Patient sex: M
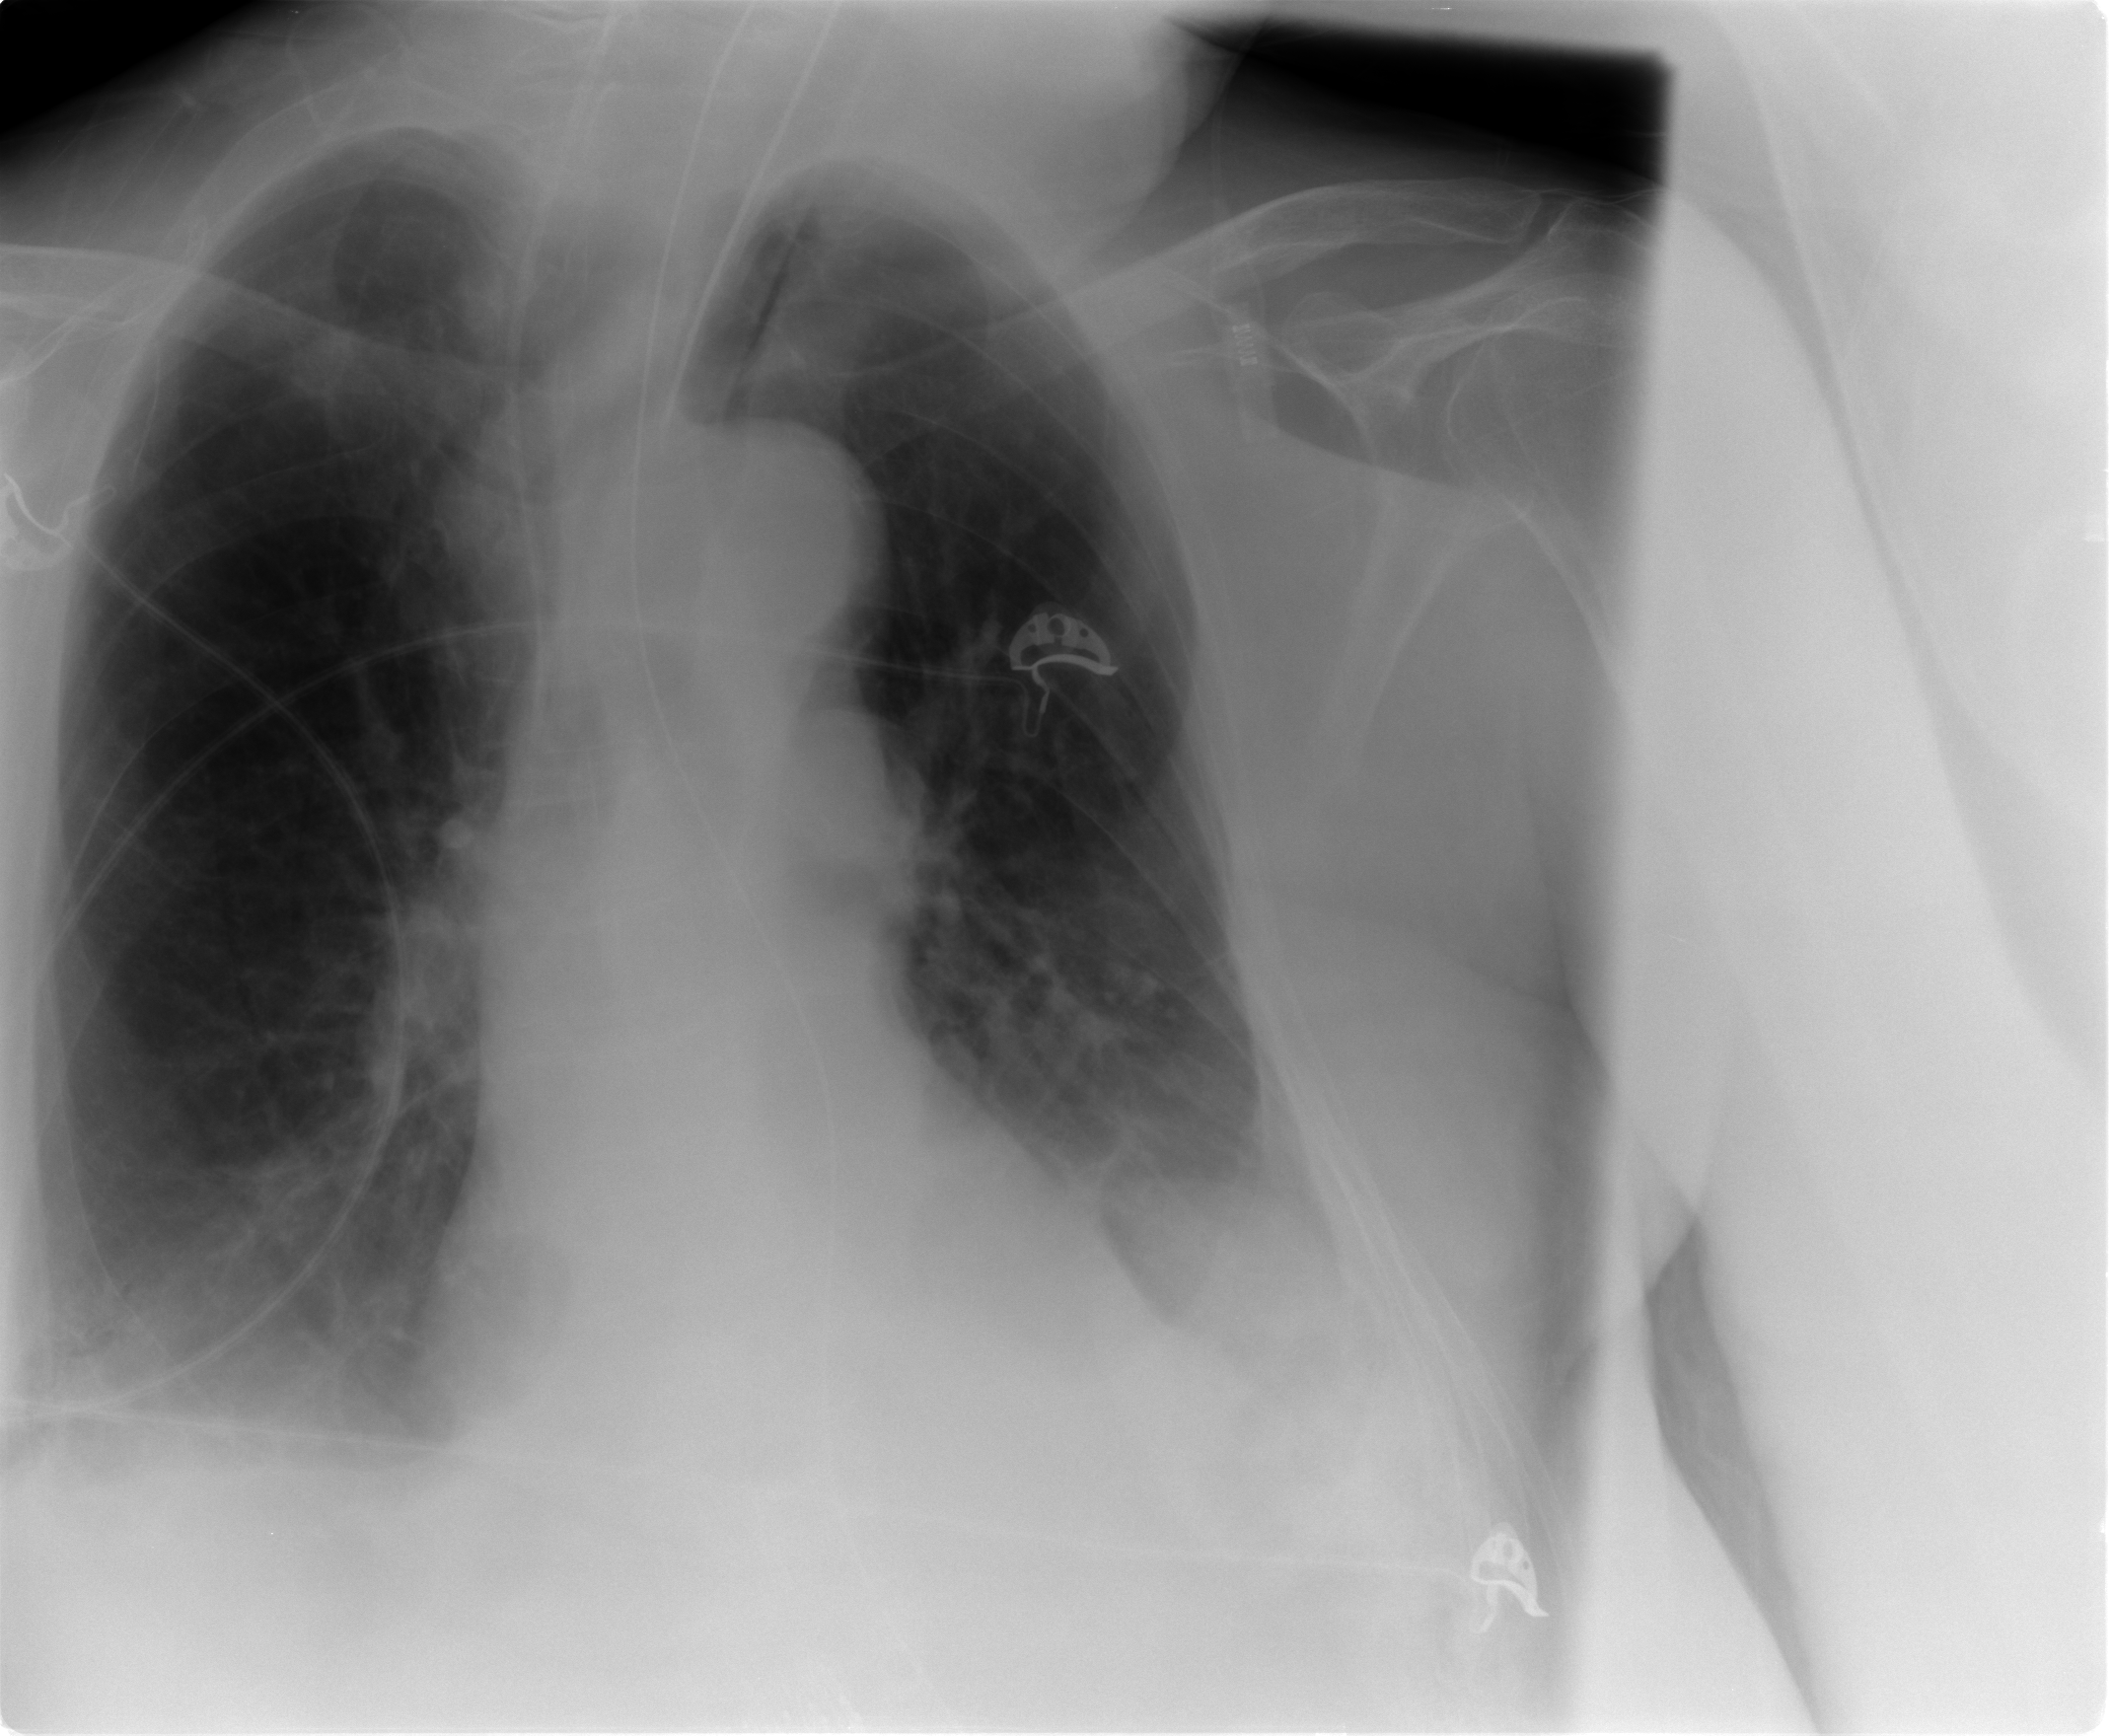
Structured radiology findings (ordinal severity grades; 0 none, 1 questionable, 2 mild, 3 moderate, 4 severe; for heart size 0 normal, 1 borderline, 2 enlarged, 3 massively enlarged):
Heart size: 0
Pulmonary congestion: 0
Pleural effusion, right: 2
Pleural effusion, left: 2
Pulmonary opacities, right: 0
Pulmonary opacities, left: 0
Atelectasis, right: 2
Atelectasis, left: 2